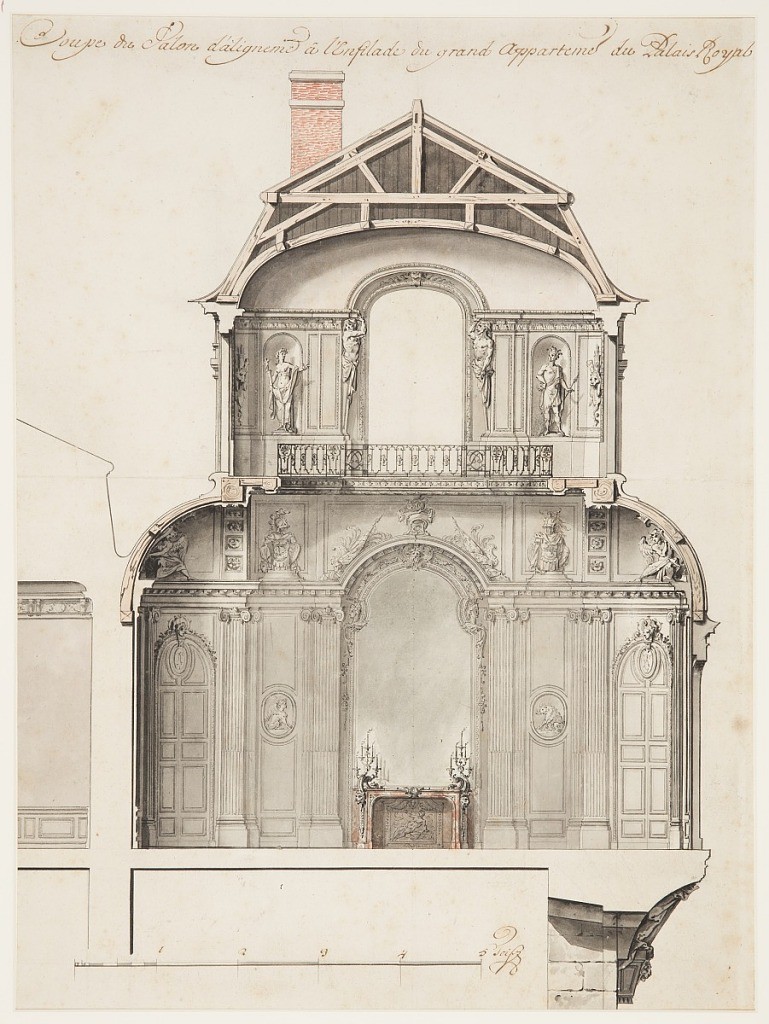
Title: Preliminary Design for the Salon d'Angle at the Palais Royal, Paris, France
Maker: Gilles-Marie Oppenord, French, 1672–1742
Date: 1719–20
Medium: Pen and black ink, brush and watercolor on white laid paper
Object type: Drawing
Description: The sectional elevation shows a two-storied chamber, the second story indicated by a balcony. Roof construction is also shown.The design continues to the left with the outlines of a roof and the elevation of a wall, showing a dado and an entablature with brackets, and toward the lower right a section of the substructure. Details of interior include fireplace and mantle with candelabra, a large mirror, sculptures in niches, and richly ornamented walls. Remnant of a framing line at bottom edge.